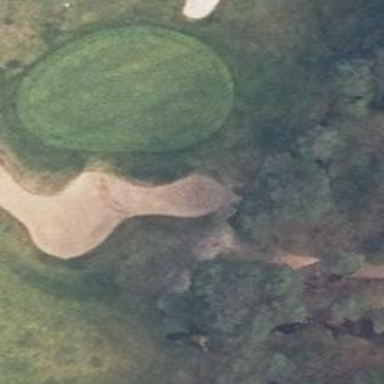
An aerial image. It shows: Golf green.